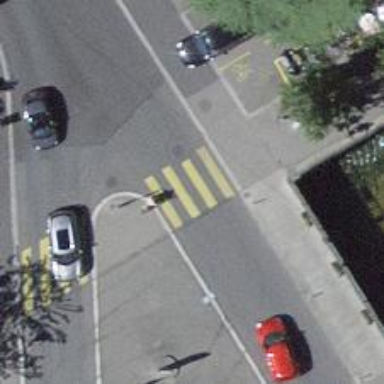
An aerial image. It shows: Footway made of asphalt with zebra crossing. The crossing has markings.